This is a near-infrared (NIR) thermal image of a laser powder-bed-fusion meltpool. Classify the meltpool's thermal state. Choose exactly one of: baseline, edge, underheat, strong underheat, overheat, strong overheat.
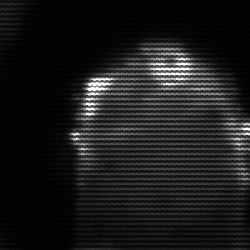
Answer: baseline